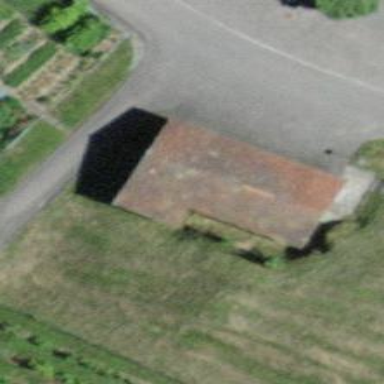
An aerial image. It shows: Shed.